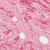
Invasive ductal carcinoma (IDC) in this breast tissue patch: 0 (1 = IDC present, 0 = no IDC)